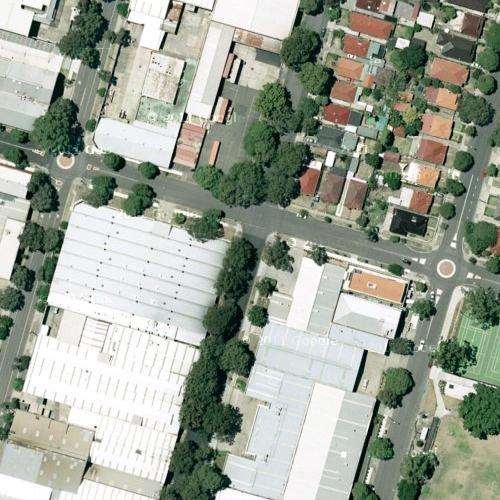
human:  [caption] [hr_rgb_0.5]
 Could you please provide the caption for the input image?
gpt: Many white buildings in the residential area while lots of plants on the roadside .

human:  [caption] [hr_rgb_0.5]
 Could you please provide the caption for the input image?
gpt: There are many plants on the roadside with a lawn beside .

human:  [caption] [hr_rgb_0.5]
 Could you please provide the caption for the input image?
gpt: There are many white buildings in the residential area with a lawn beside .

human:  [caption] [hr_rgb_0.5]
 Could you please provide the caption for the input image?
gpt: Lots of white buildings in the residential area with a lawn beside .

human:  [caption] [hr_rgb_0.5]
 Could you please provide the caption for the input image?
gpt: An industrial area with many white buildings and a lawn beside .